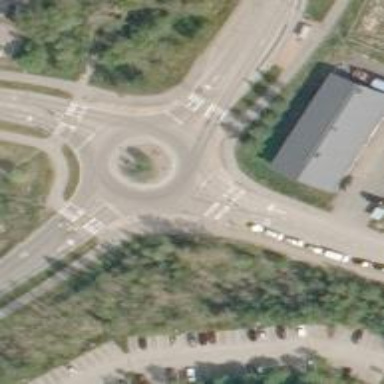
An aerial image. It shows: Tertiary road with asphalt surface leading to roundabout junction.